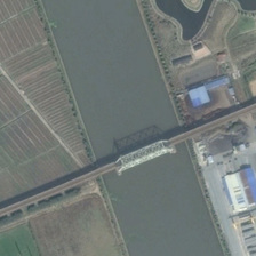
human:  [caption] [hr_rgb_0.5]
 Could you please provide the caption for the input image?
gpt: The bridge is located on a river with many farmland and buildings and ponds on both sides.

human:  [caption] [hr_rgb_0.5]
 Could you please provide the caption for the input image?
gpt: The bridge is on the river, with several farmland, several buildings on the river and ponds on both sides.

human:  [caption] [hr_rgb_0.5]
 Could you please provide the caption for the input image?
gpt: A bridge is on a river. There are several farmland and several buildings on the river, and a pond is on both sides.

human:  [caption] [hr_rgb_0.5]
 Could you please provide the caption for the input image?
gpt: A bridge on the river. There are several farmland and buildings on the river. There is a pond on both sides.

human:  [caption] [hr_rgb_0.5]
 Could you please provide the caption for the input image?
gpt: There is a bridge on the river, several farmland and several buildings on the river, with a pond on each side.